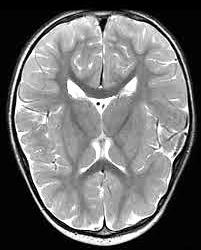
Label: notumor